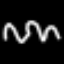
Label: squiggle